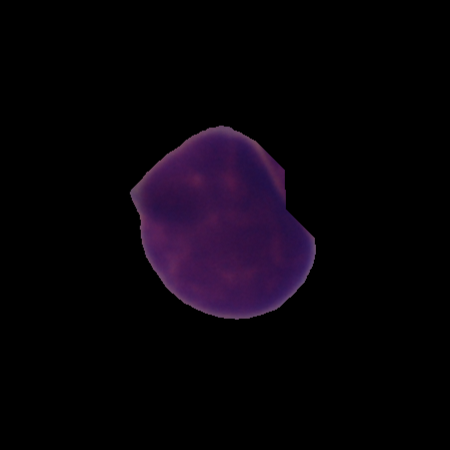
Label: cancer